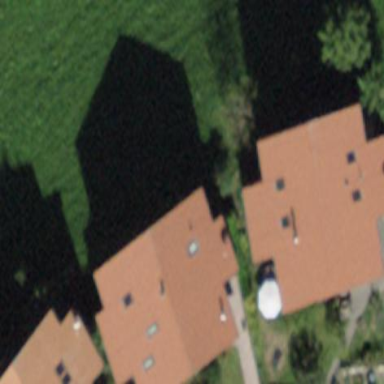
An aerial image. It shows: Residential building.